Question: Here is a question on a practice quiz that I did but I do not understand why the V flag is 1.

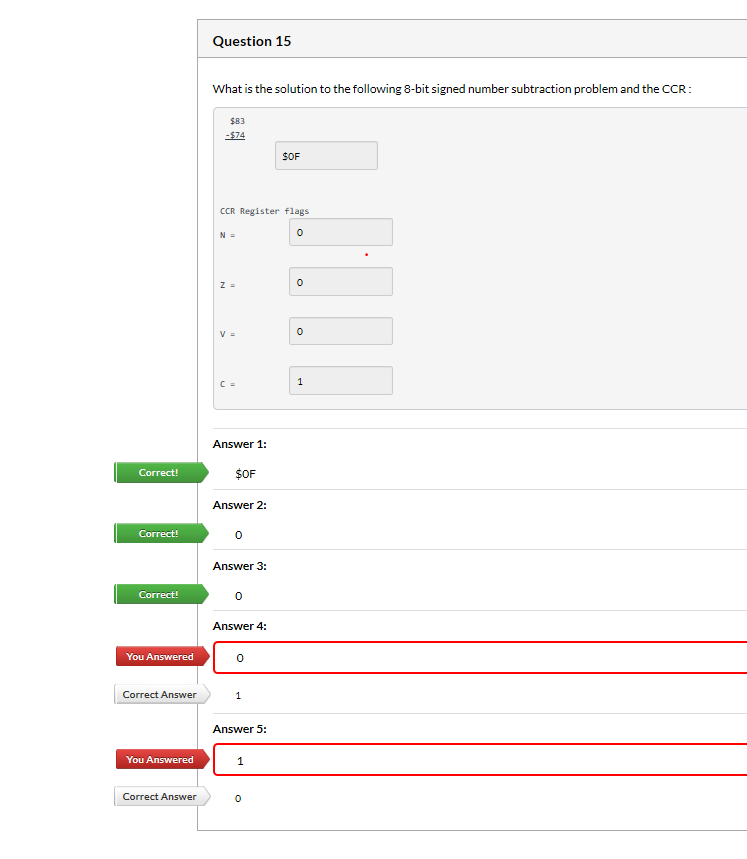
Answer: $83 = -125
$74 = 116
-125 - 116 = -241, which doesn't fit in 8 bits. (The range of an 8-bit signed number is -128 to +127.) Since the result doesn't fit, you get signed overflow, which sets the V bit.